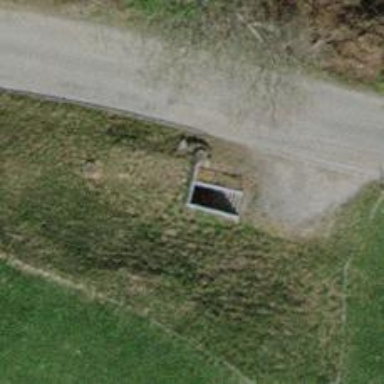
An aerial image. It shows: Concrete steps.